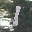
Label: 1